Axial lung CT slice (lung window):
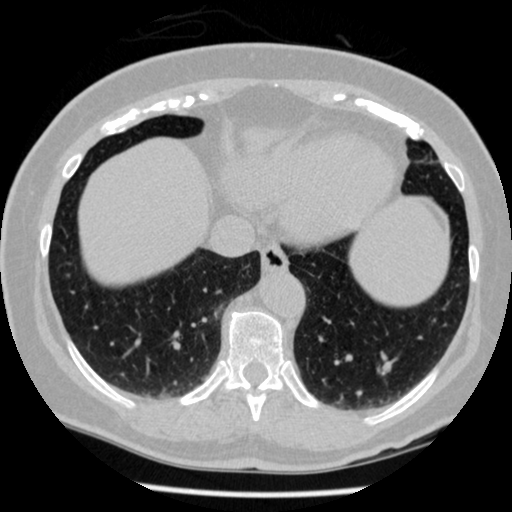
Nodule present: no